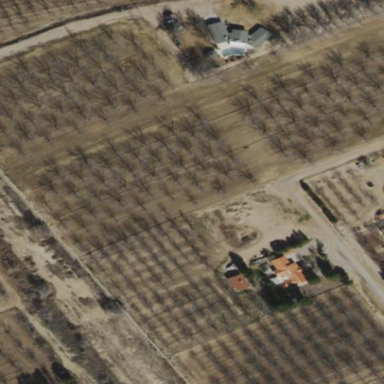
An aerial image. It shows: Orchard.